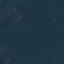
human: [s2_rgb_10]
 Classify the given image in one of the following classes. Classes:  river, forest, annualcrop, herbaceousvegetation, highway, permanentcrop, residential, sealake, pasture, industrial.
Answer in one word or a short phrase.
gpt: Forest